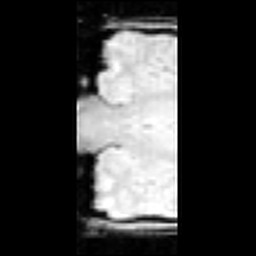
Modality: inplaneT1
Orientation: coronal
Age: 27
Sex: male